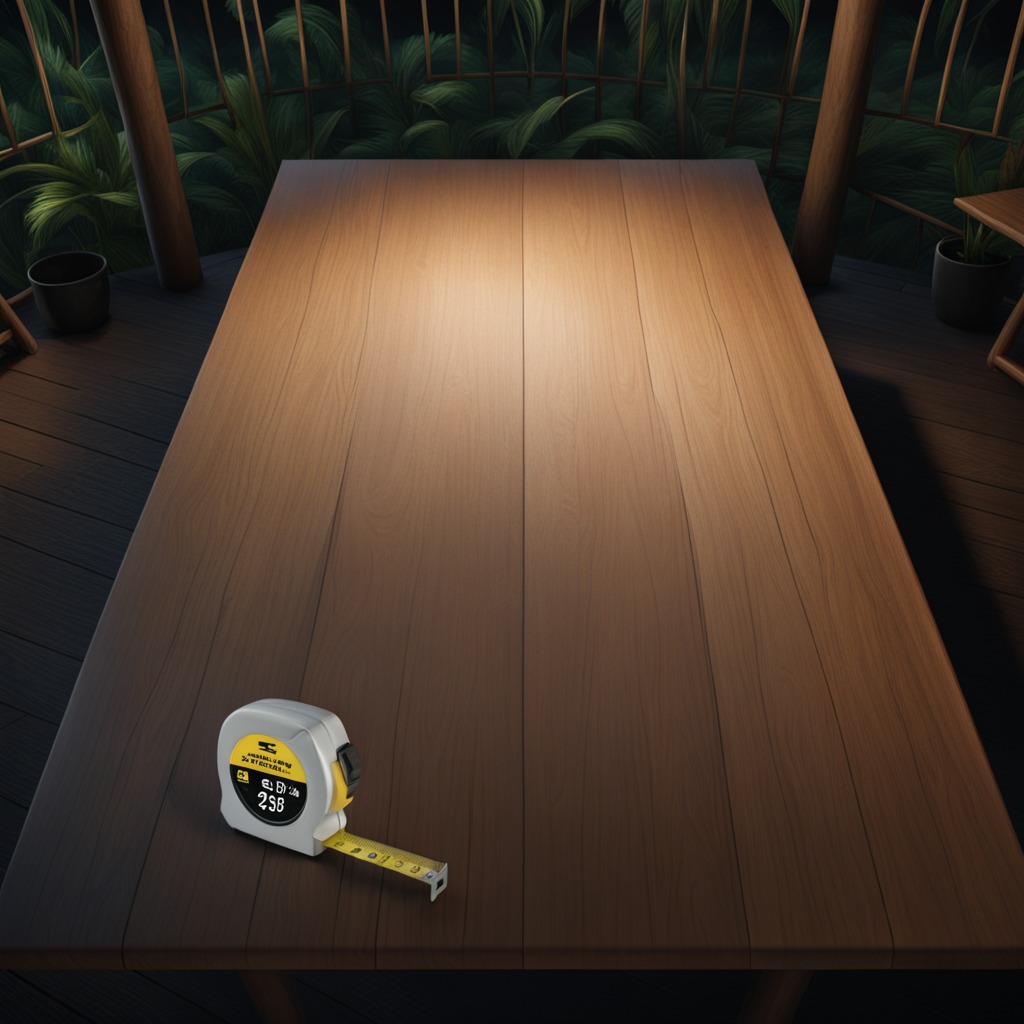
A measuring tape is lying on a wooden table inside a jungle field workshop tent at night.